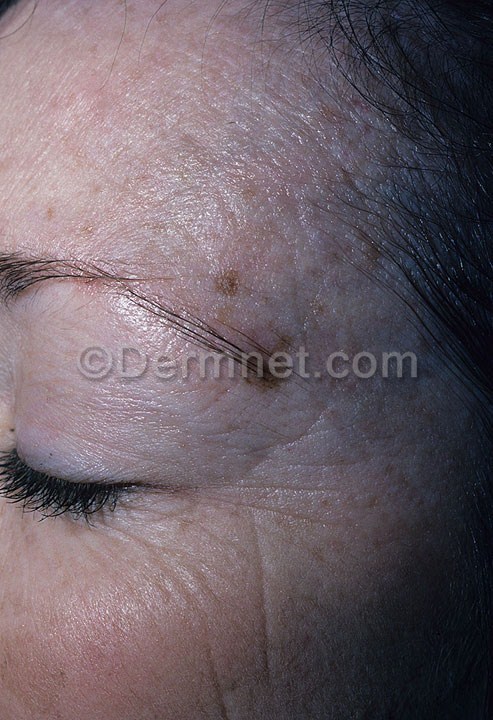
Disease: Melanoma Skin Cancer Nevi and Moles